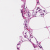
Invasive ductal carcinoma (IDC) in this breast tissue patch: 0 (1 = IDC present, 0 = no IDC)